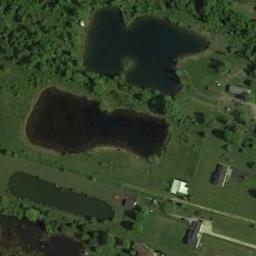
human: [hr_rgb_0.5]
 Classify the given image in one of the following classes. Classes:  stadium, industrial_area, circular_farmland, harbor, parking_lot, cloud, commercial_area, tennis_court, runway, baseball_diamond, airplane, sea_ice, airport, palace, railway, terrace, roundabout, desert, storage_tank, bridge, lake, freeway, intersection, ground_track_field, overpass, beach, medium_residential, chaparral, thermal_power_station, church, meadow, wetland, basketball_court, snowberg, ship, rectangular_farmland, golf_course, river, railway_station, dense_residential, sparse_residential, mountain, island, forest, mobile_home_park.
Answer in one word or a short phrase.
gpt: meadow